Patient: sex F, age 59
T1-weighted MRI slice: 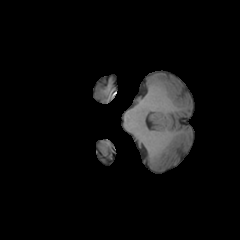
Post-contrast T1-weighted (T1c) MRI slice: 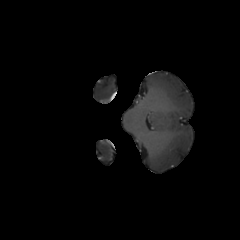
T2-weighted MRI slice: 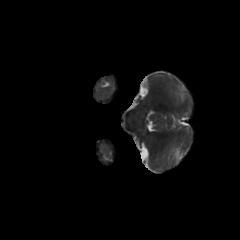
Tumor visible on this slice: no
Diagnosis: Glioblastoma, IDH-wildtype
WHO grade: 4